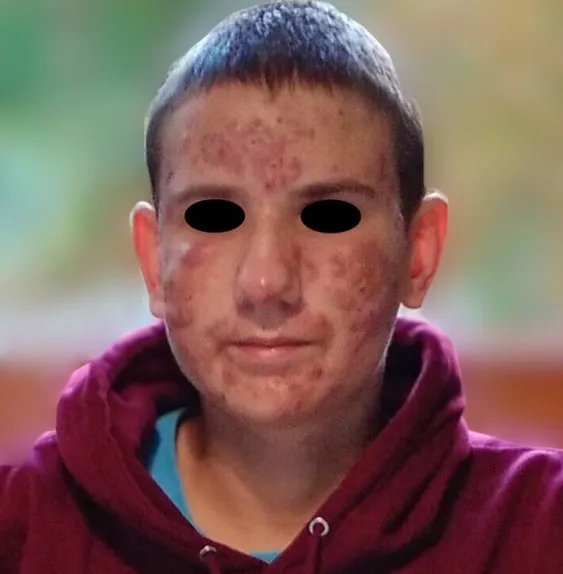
Patient's face during treatment with tetracyclines and rupatadine, showing multiple acne lesions characterized by redness and nodules particularly on the cheeks and forehead.
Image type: medical_photograph (oral_photograph)